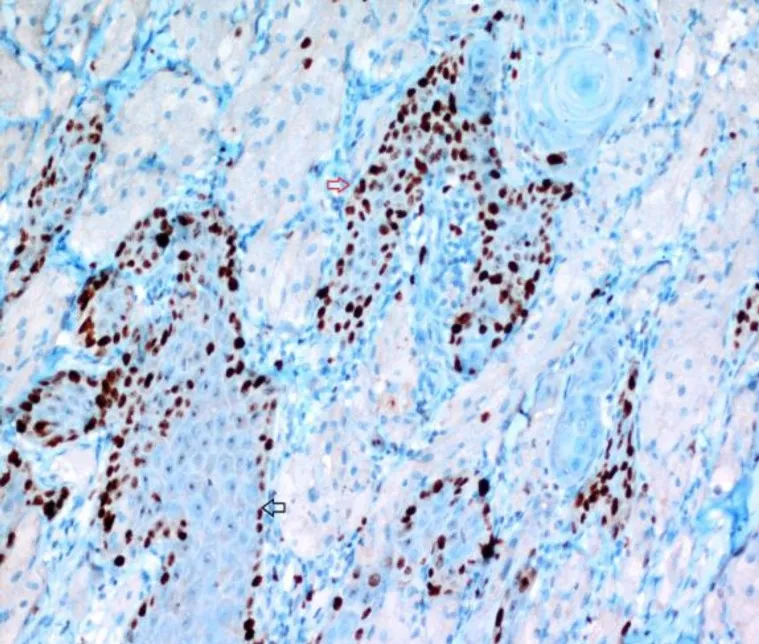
While a diffuse and strong positive staining with p63 is present on atypical squamous islands (red arrow), a limited staining is present on basal-parabasal layers of non-neoplastic epithelium (black arrow) (p63, x200).
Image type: pathology (immunostaining)